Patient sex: F
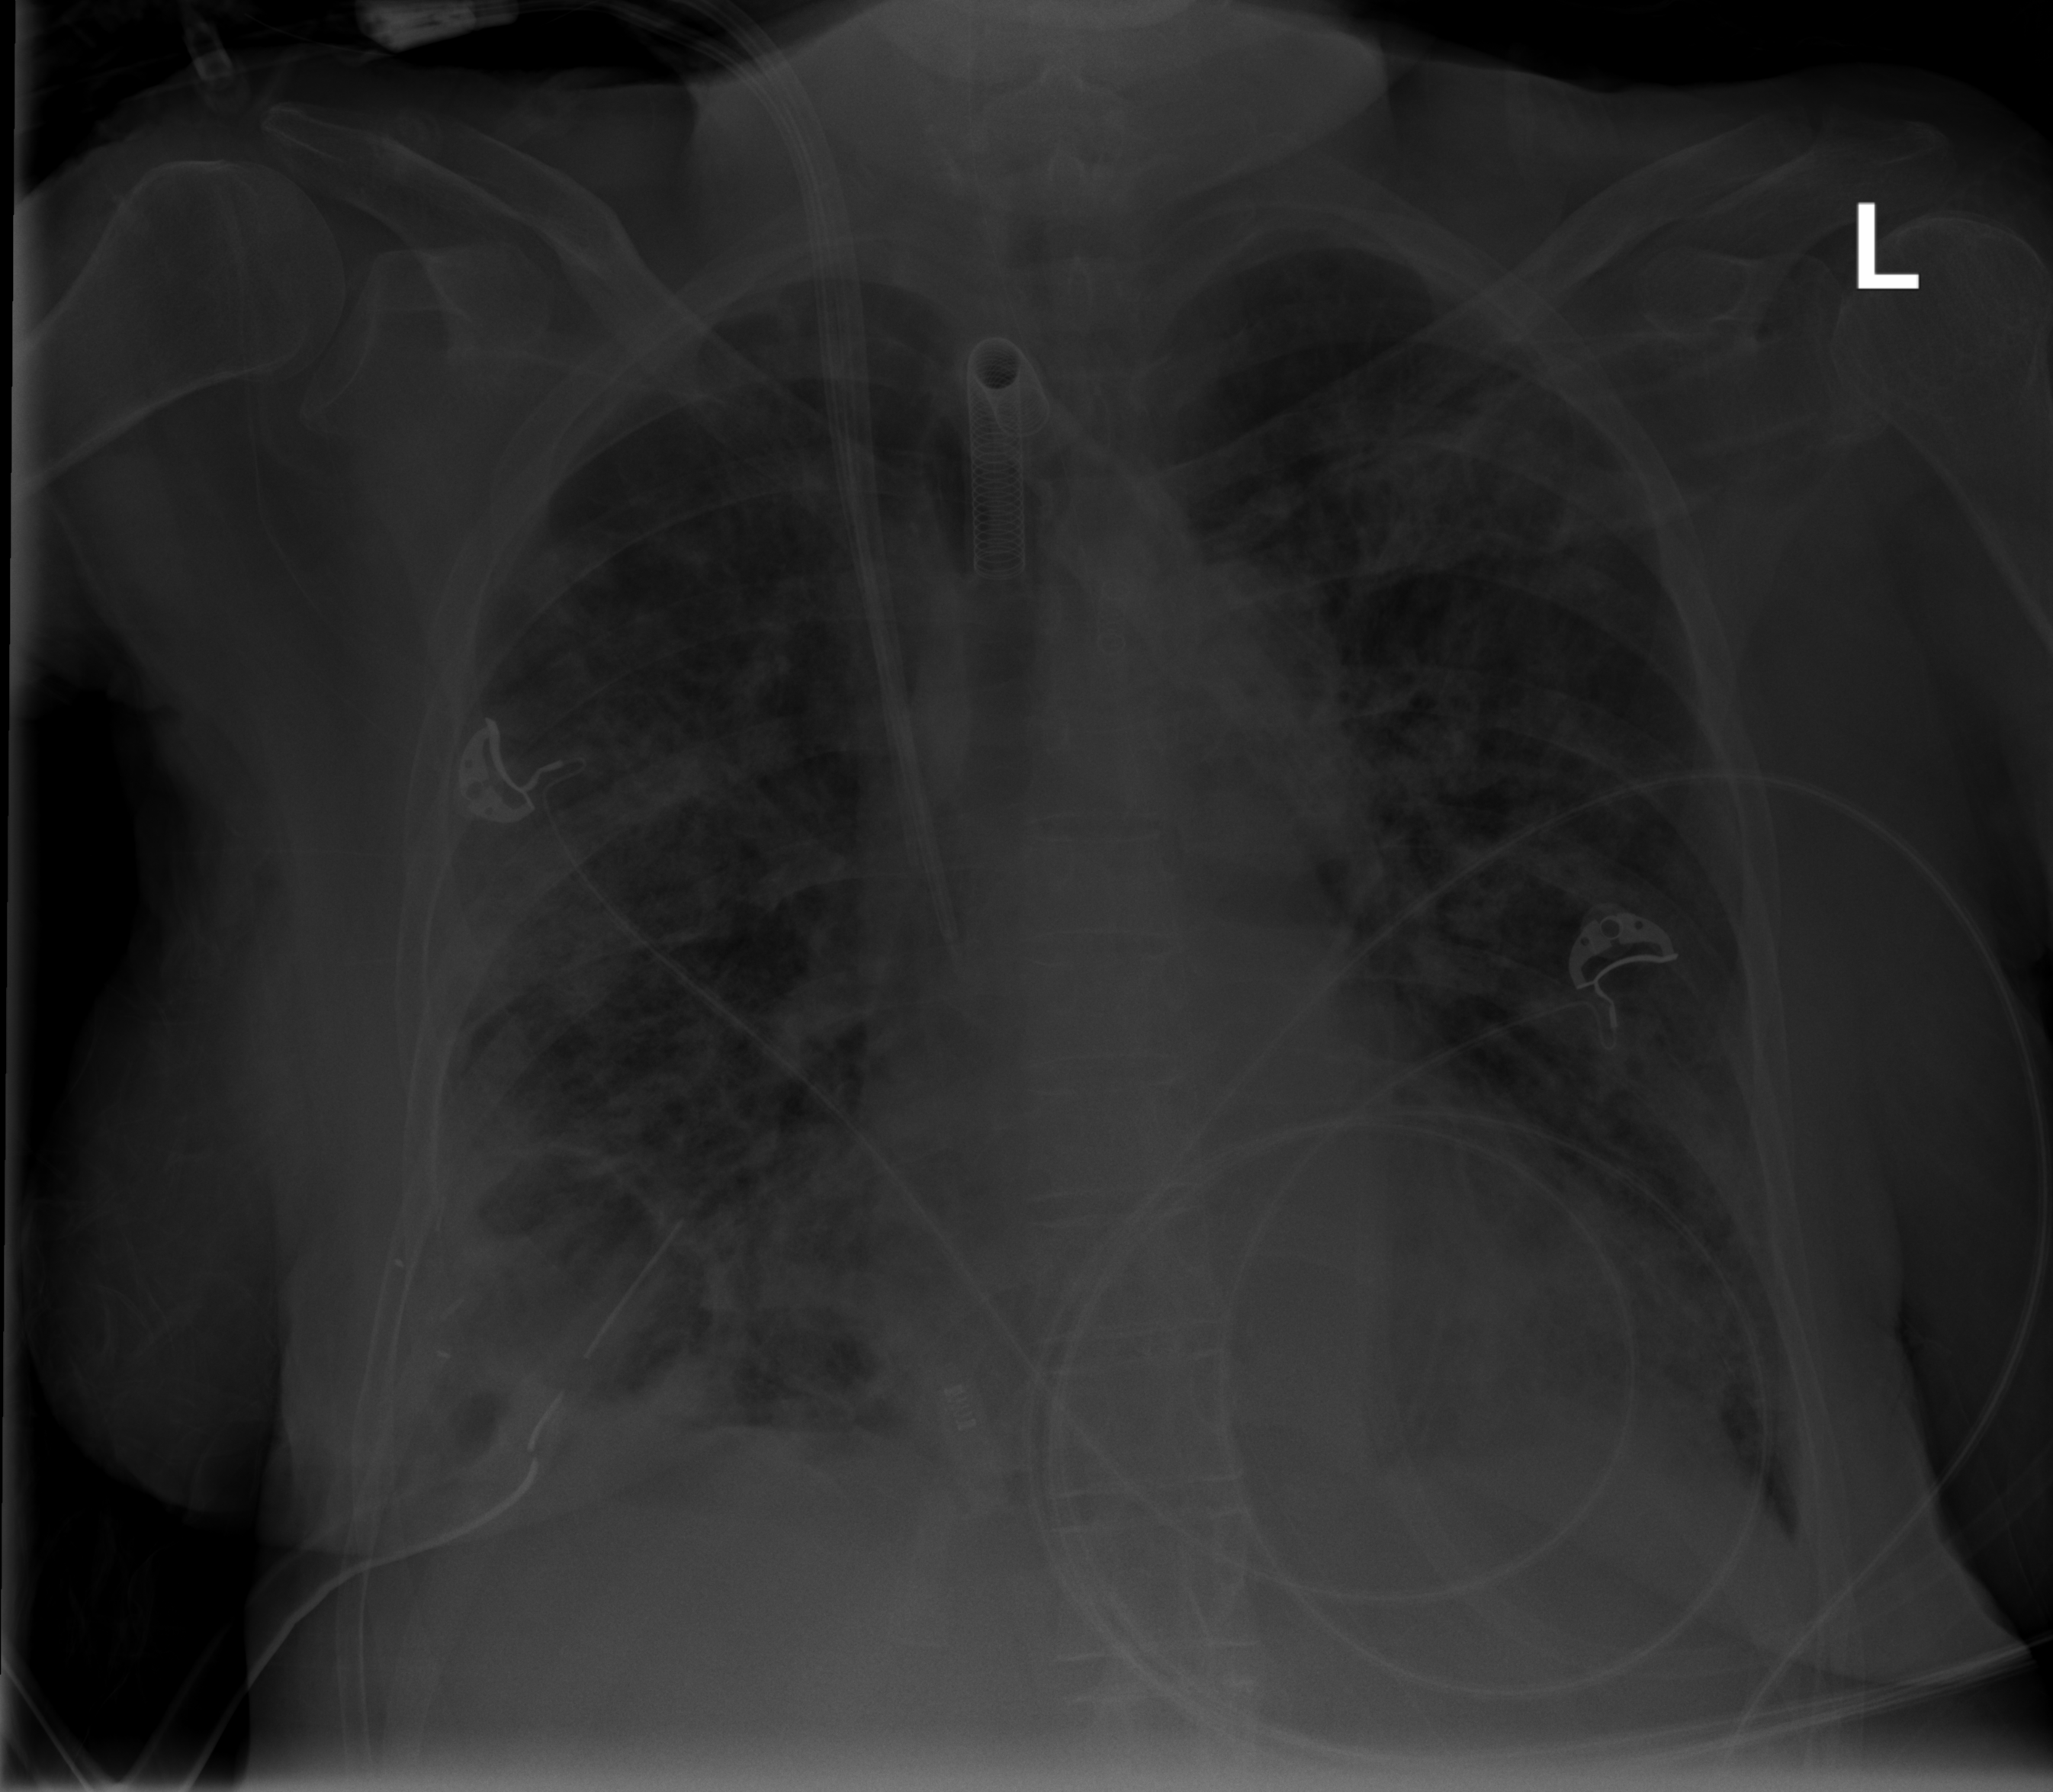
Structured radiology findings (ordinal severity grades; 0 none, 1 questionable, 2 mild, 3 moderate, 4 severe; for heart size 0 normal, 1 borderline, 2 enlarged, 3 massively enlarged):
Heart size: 1
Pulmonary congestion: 2
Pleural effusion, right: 2
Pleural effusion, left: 2
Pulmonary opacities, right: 3
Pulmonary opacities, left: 3
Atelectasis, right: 2
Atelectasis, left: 2